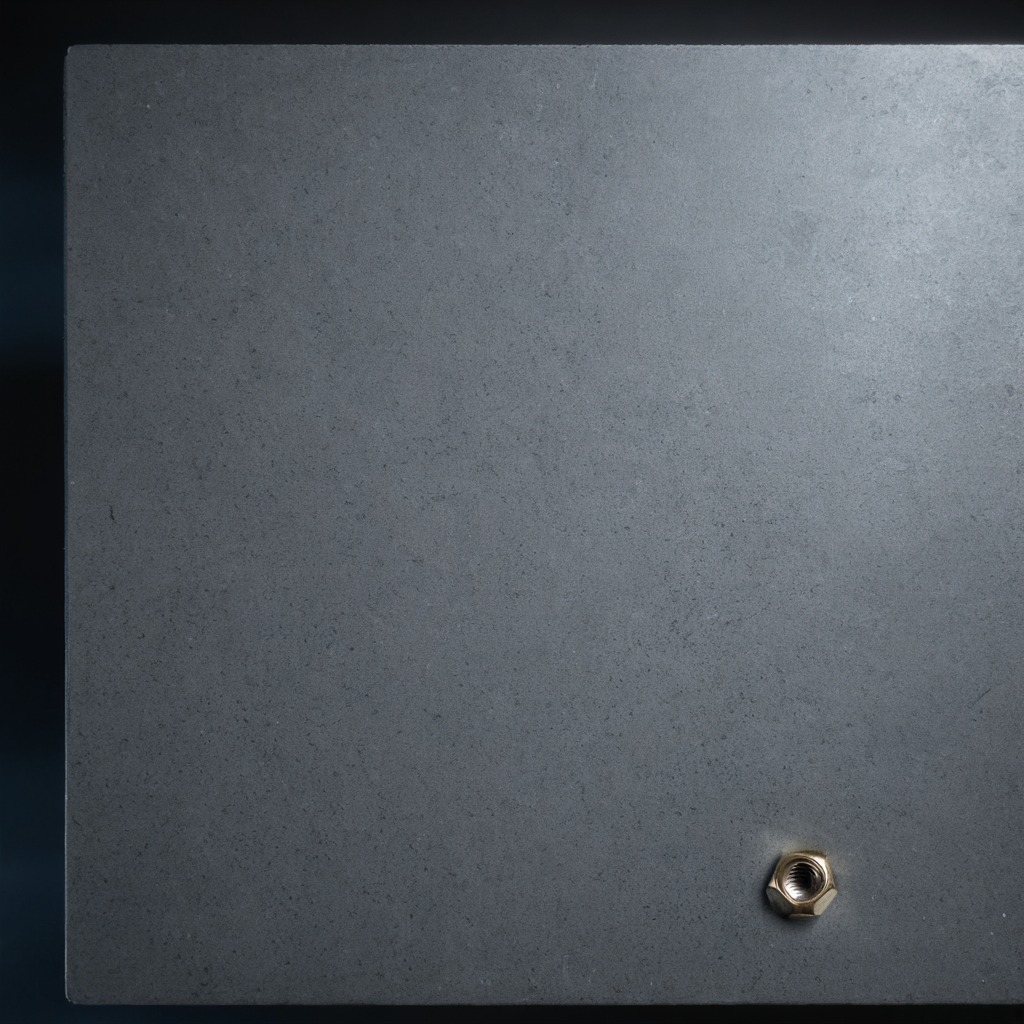
A metal nut is lying on the clean granite table inside a workshop at night dim ambient light soft shadows worn but